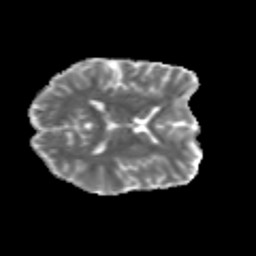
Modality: MD
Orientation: axial
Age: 28
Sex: female
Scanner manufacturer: siemens
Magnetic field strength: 3 T
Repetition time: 3.5 s
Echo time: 0.125 s